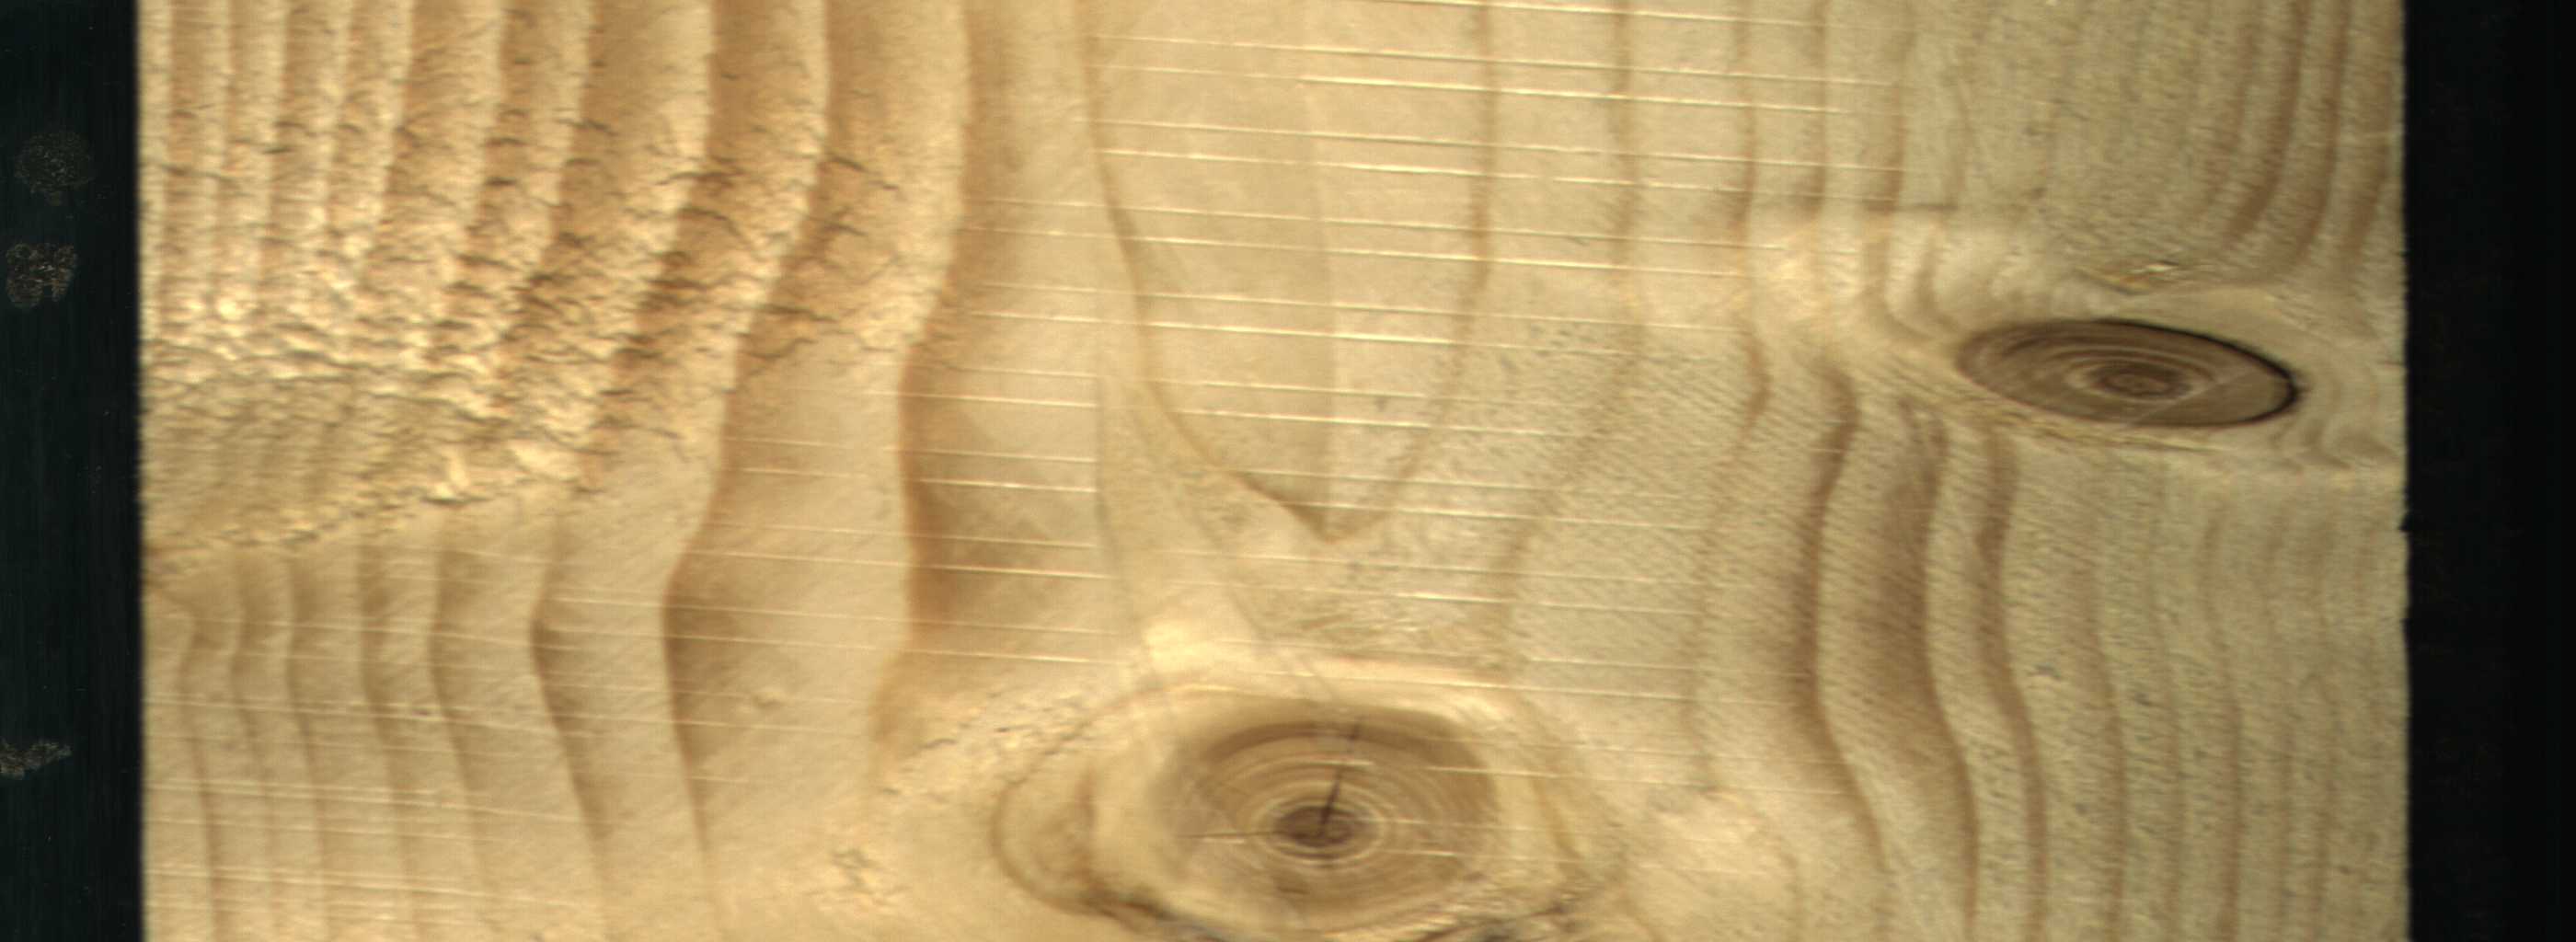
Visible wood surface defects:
knot_with_crack
Dead_Knot